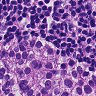
Metastatic tissue present: yes